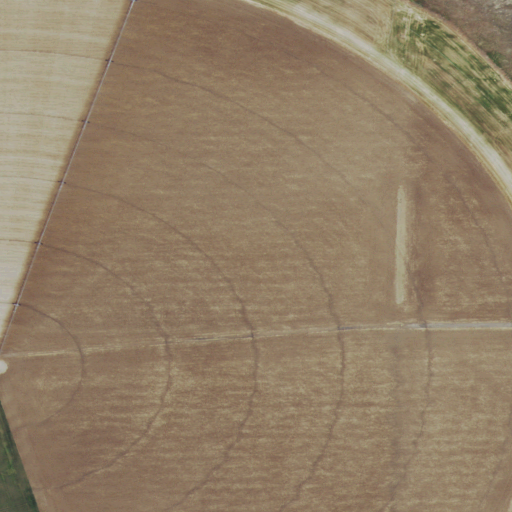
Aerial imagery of mountain in Idaho named McElroy Butte containing cultivated crops and grassland